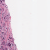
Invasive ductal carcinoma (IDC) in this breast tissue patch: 0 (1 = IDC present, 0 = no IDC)